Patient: sex M, age 30
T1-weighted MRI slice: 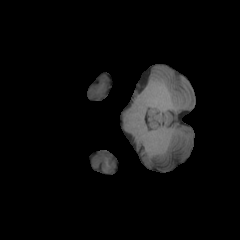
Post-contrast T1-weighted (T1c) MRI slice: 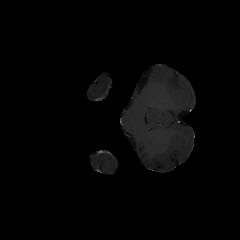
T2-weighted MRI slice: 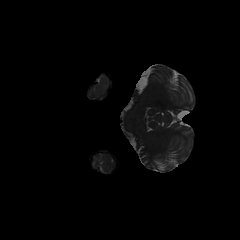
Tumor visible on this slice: no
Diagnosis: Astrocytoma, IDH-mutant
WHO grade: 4